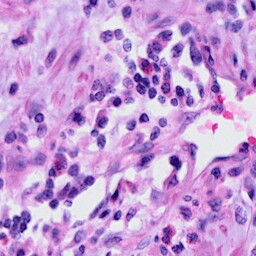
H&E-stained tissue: Cervix